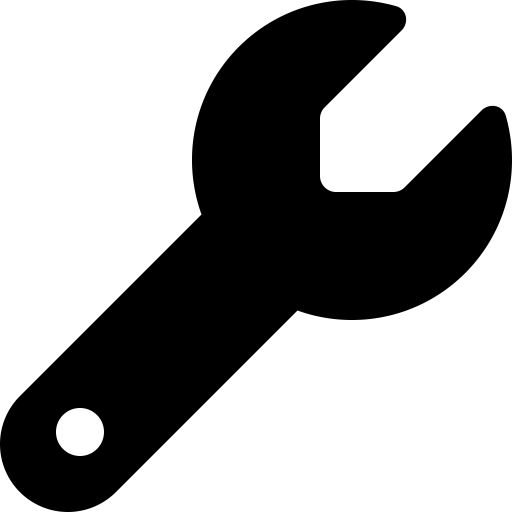
Tags: icon, FontAwesome, fa-icon, solid, wrench